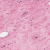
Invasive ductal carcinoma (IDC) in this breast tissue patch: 0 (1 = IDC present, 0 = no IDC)